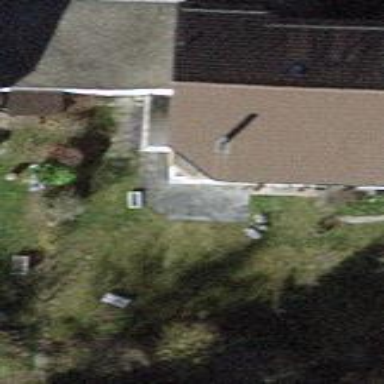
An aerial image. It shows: Brown-roofed house.